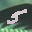
Label: 5